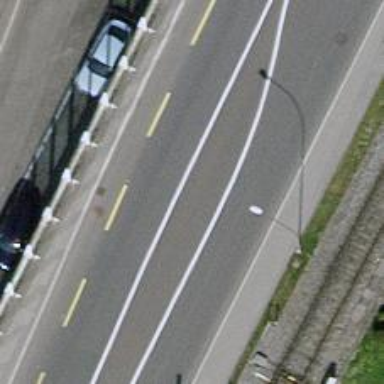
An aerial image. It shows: Secondary road with asphalt surface and sidewalks on both sides.